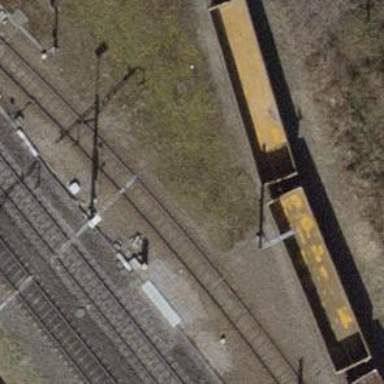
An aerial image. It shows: Rail spur service.